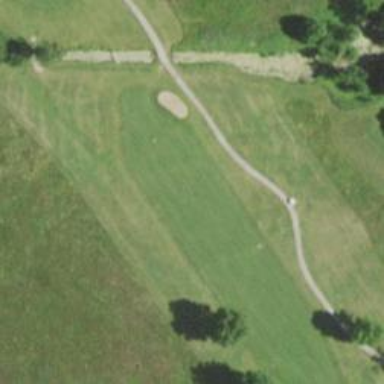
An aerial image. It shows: View of golf hole.